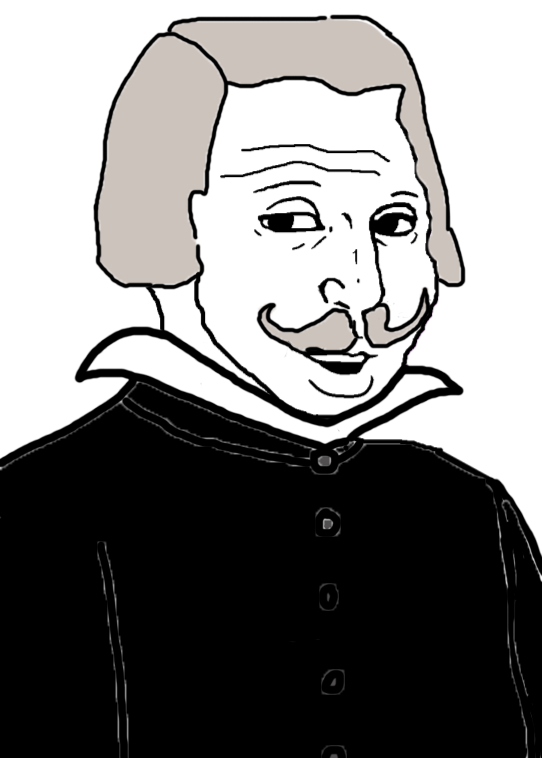
Label: 5_Groomer